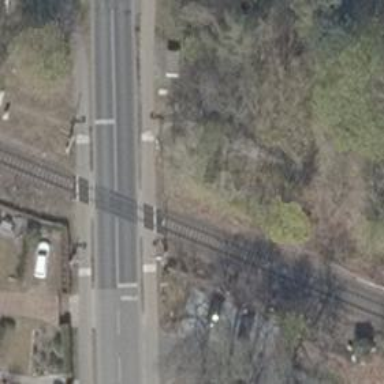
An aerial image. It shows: Railway crossing with lights and full barriers.